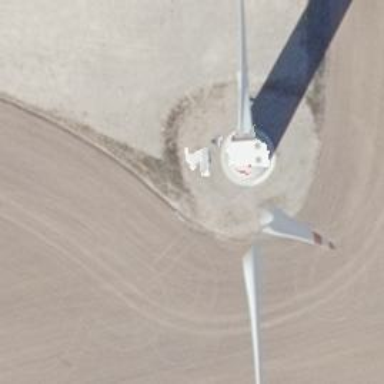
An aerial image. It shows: Wind generator powered by Vestas horizontal axis wind turbine.